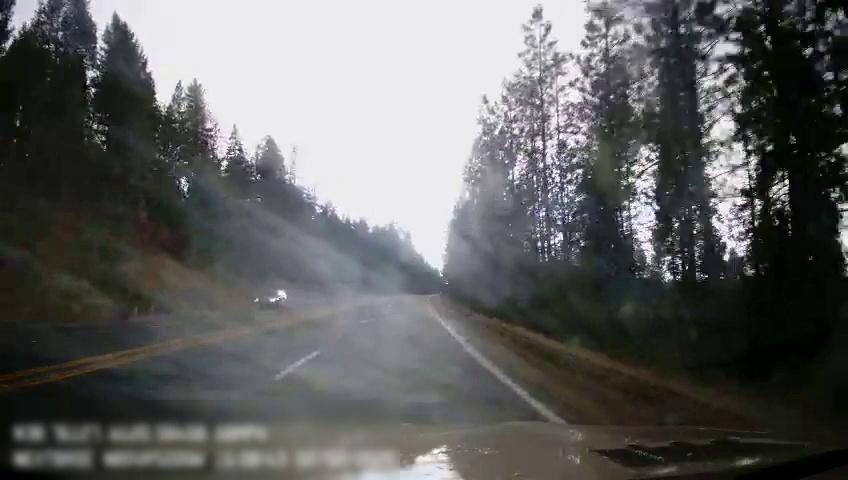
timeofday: Day
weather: Cloudy
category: Drivable Space
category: Vehicles | Car
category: Lanes | Current Lane
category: Lanes | Current Lane
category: Lanes | Alternate Lane